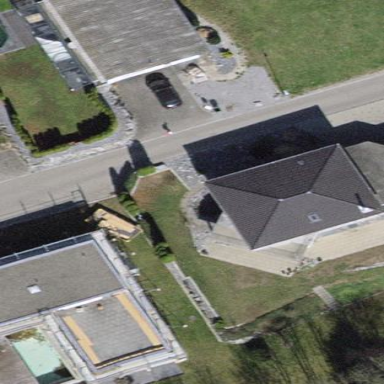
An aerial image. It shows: House with hipped roof.